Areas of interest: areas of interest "Business office"
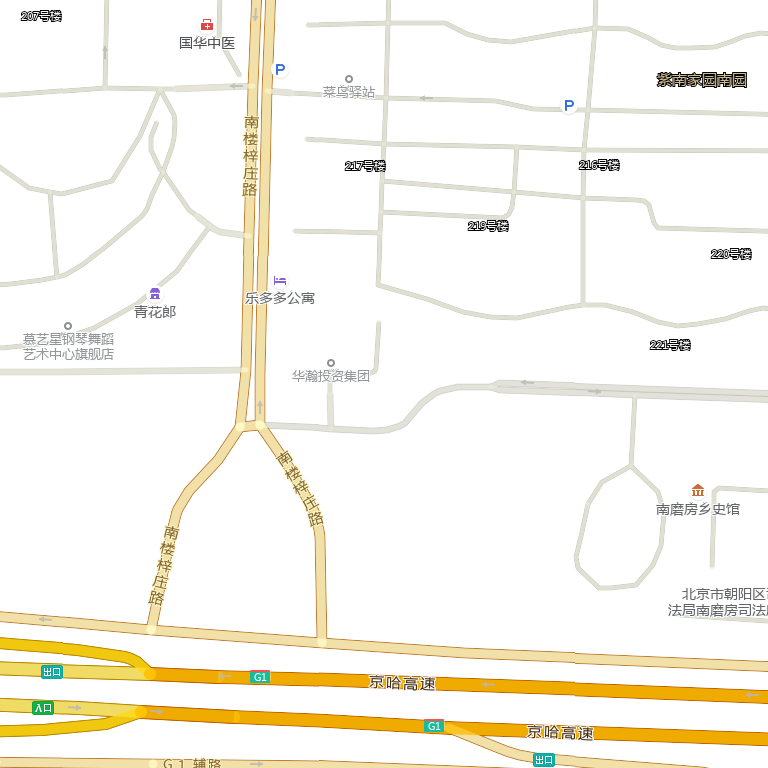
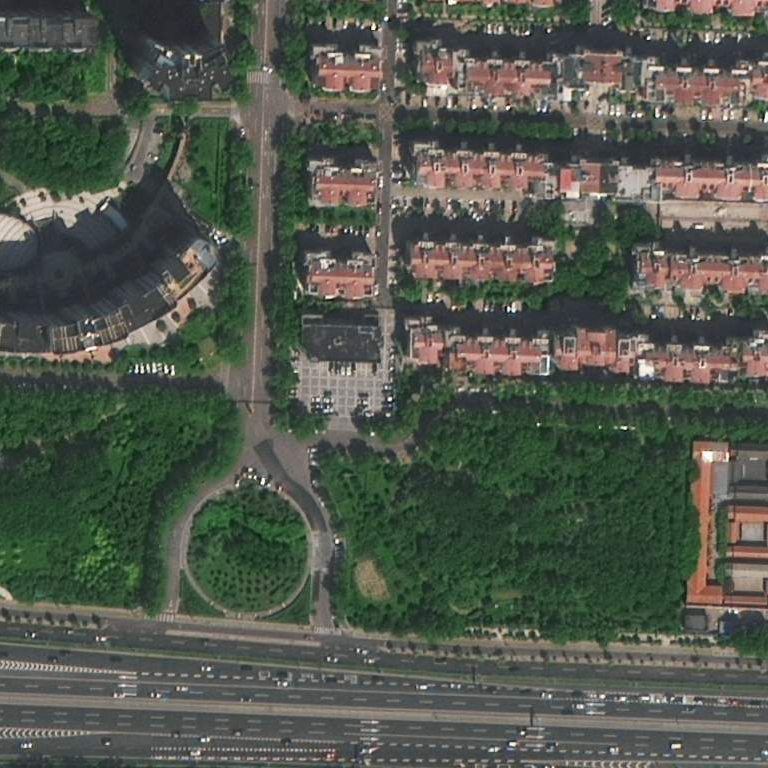